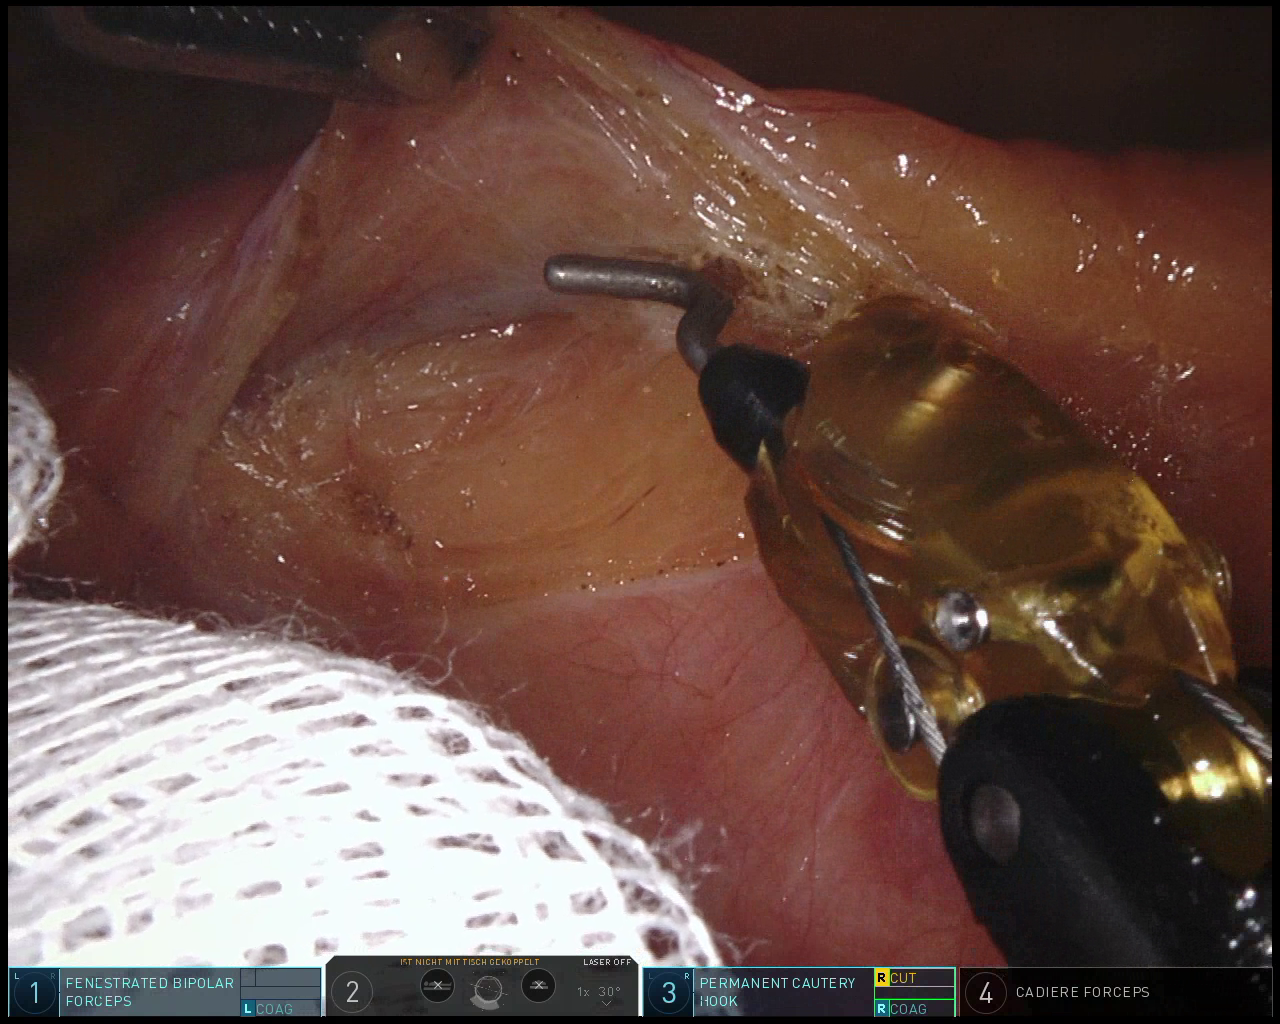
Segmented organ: intestinal_veins
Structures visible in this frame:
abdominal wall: no
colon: no
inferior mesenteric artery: no
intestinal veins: yes
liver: no
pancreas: no
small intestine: no
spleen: no
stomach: no
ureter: no
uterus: no
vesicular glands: no